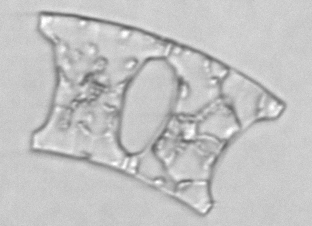
Label: Eucampia